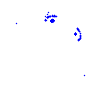
Particle: electron